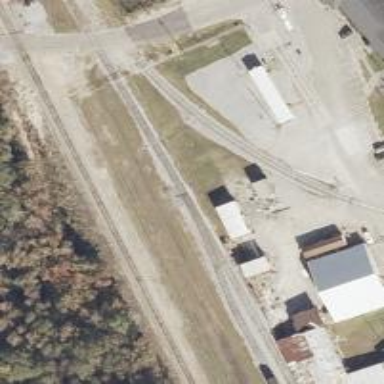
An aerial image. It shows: Railway spur service.